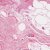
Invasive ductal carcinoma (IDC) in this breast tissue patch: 0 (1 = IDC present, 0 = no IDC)